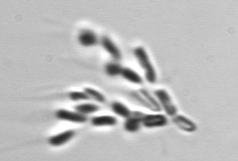
Label: Dinobryon